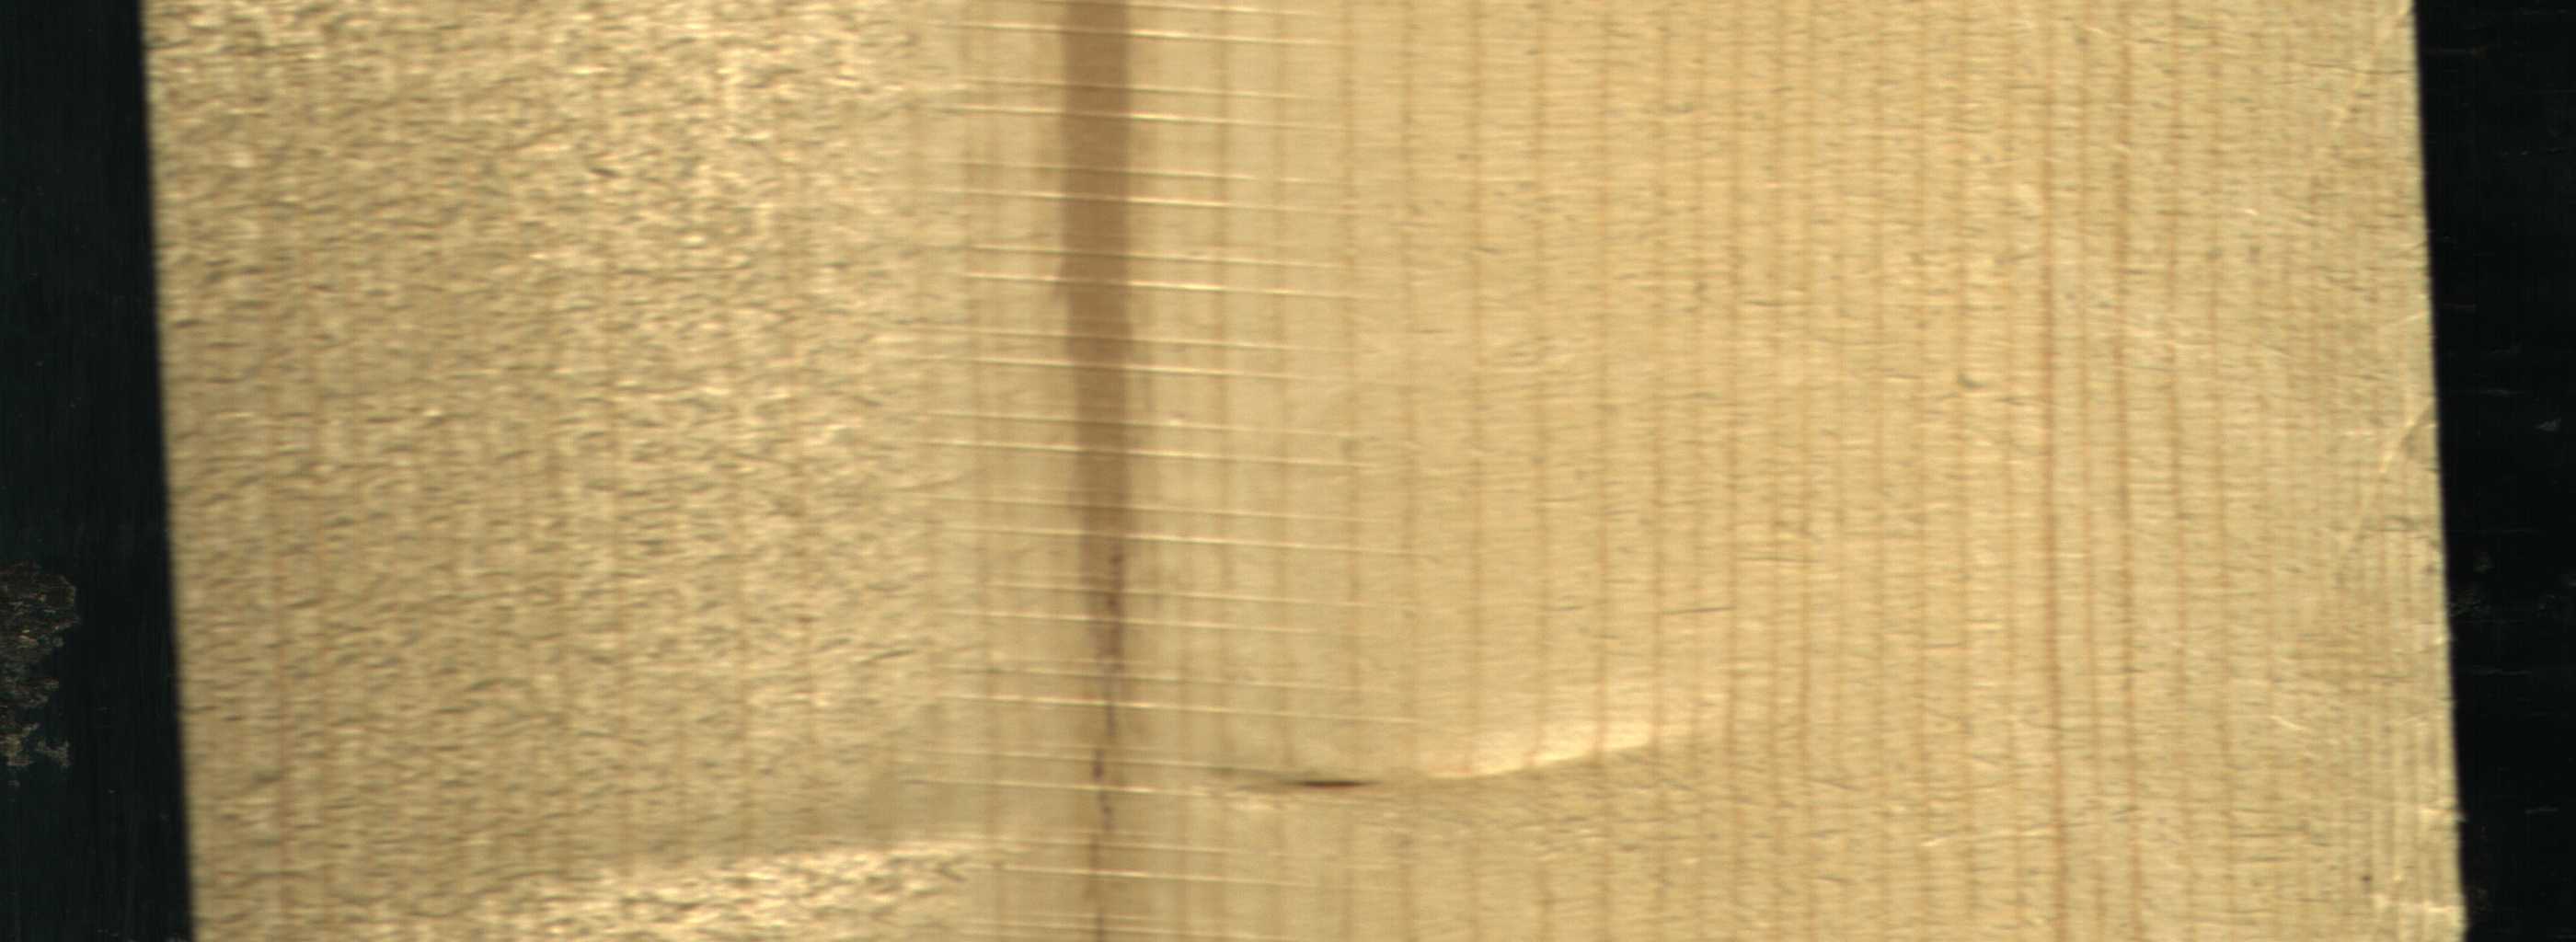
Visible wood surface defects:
Quartzity
Live_Knot